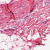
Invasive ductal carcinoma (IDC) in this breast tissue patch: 0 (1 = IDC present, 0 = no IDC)